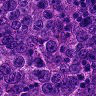
Metastatic tissue present: yes